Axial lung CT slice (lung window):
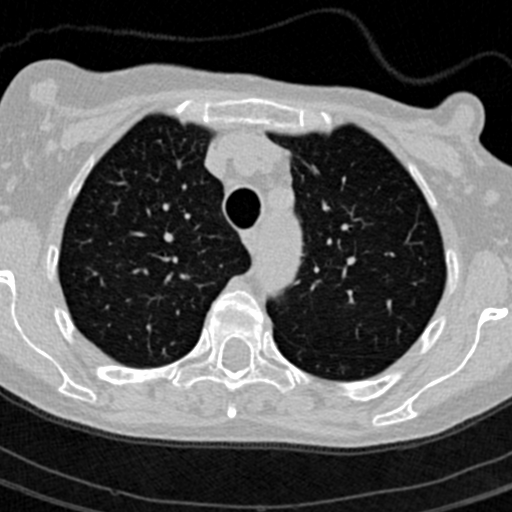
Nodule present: no